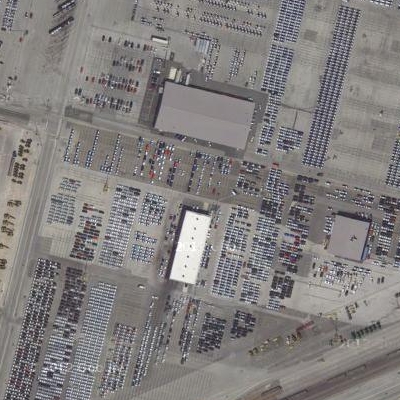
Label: Parking